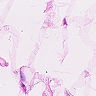
Metastatic tissue present: no